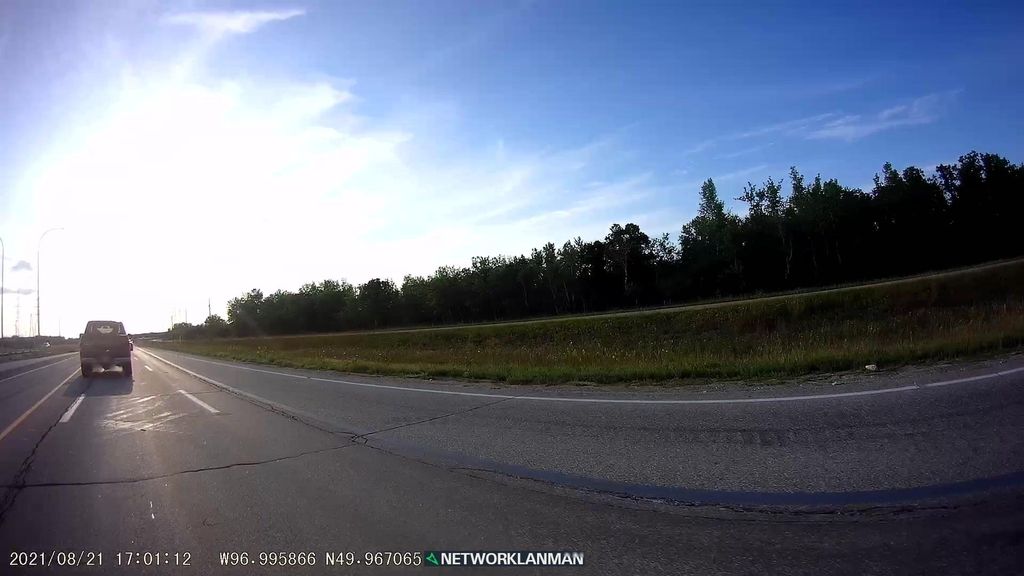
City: winnipeg